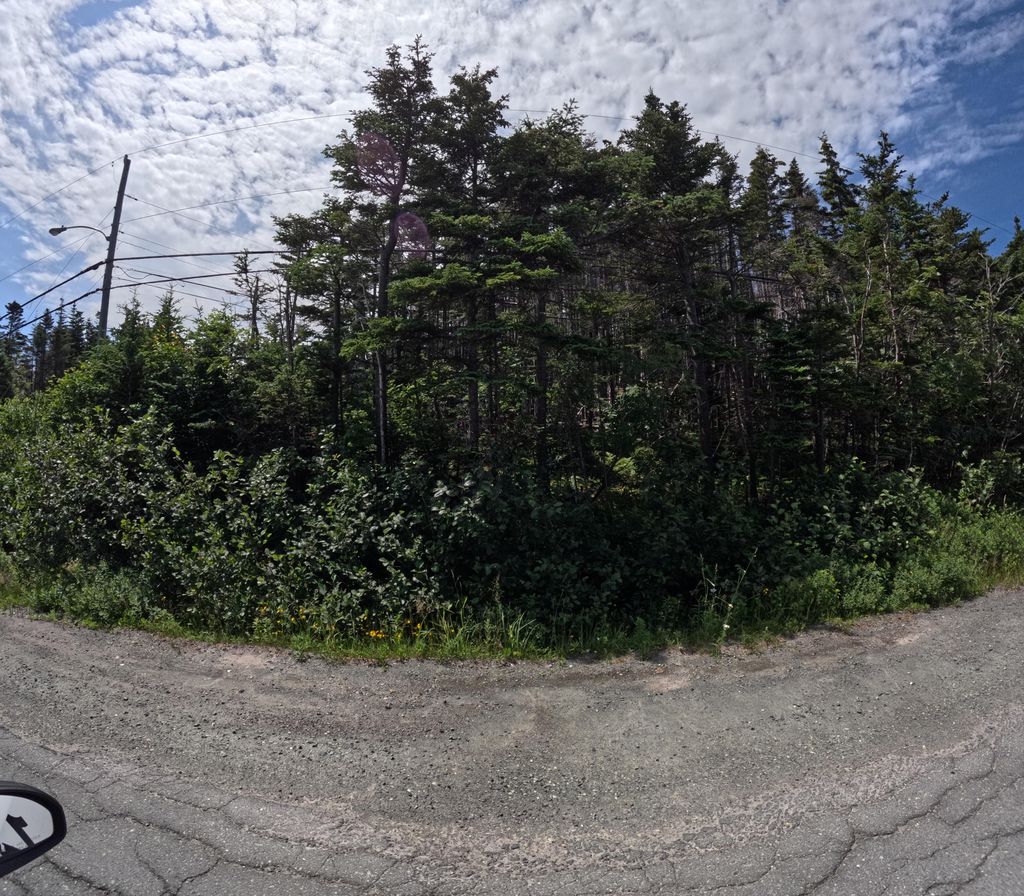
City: st_johns